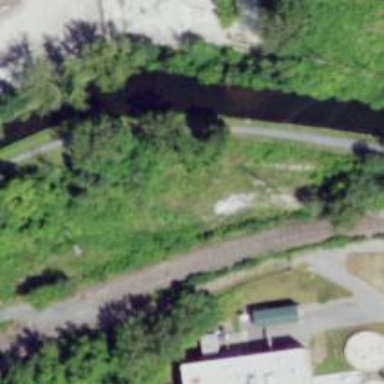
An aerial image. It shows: Abandoned railway.